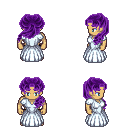
a pixel art fantasy rpg character, male body template, human, tanned skin, underdress, gold greaves, purple princess hairstyle, black shoes, four views (front, back, left, right), 2x2 character sprite sheet, small pixel art, hard edges, no anti-aliasing